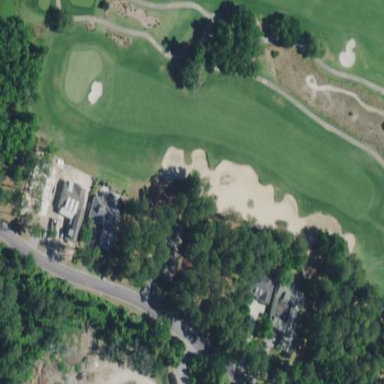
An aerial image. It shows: Sandy area is golf bunker.